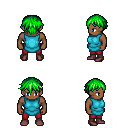
a pixel art fantasy rpg character, male body template, human, dark skin, teal tunic, red pants, green short bangs hairstyle, maroon shoes, four views (front, back, left, right), 2x2 character sprite sheet, small pixel art, hard edges, no anti-aliasing